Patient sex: M
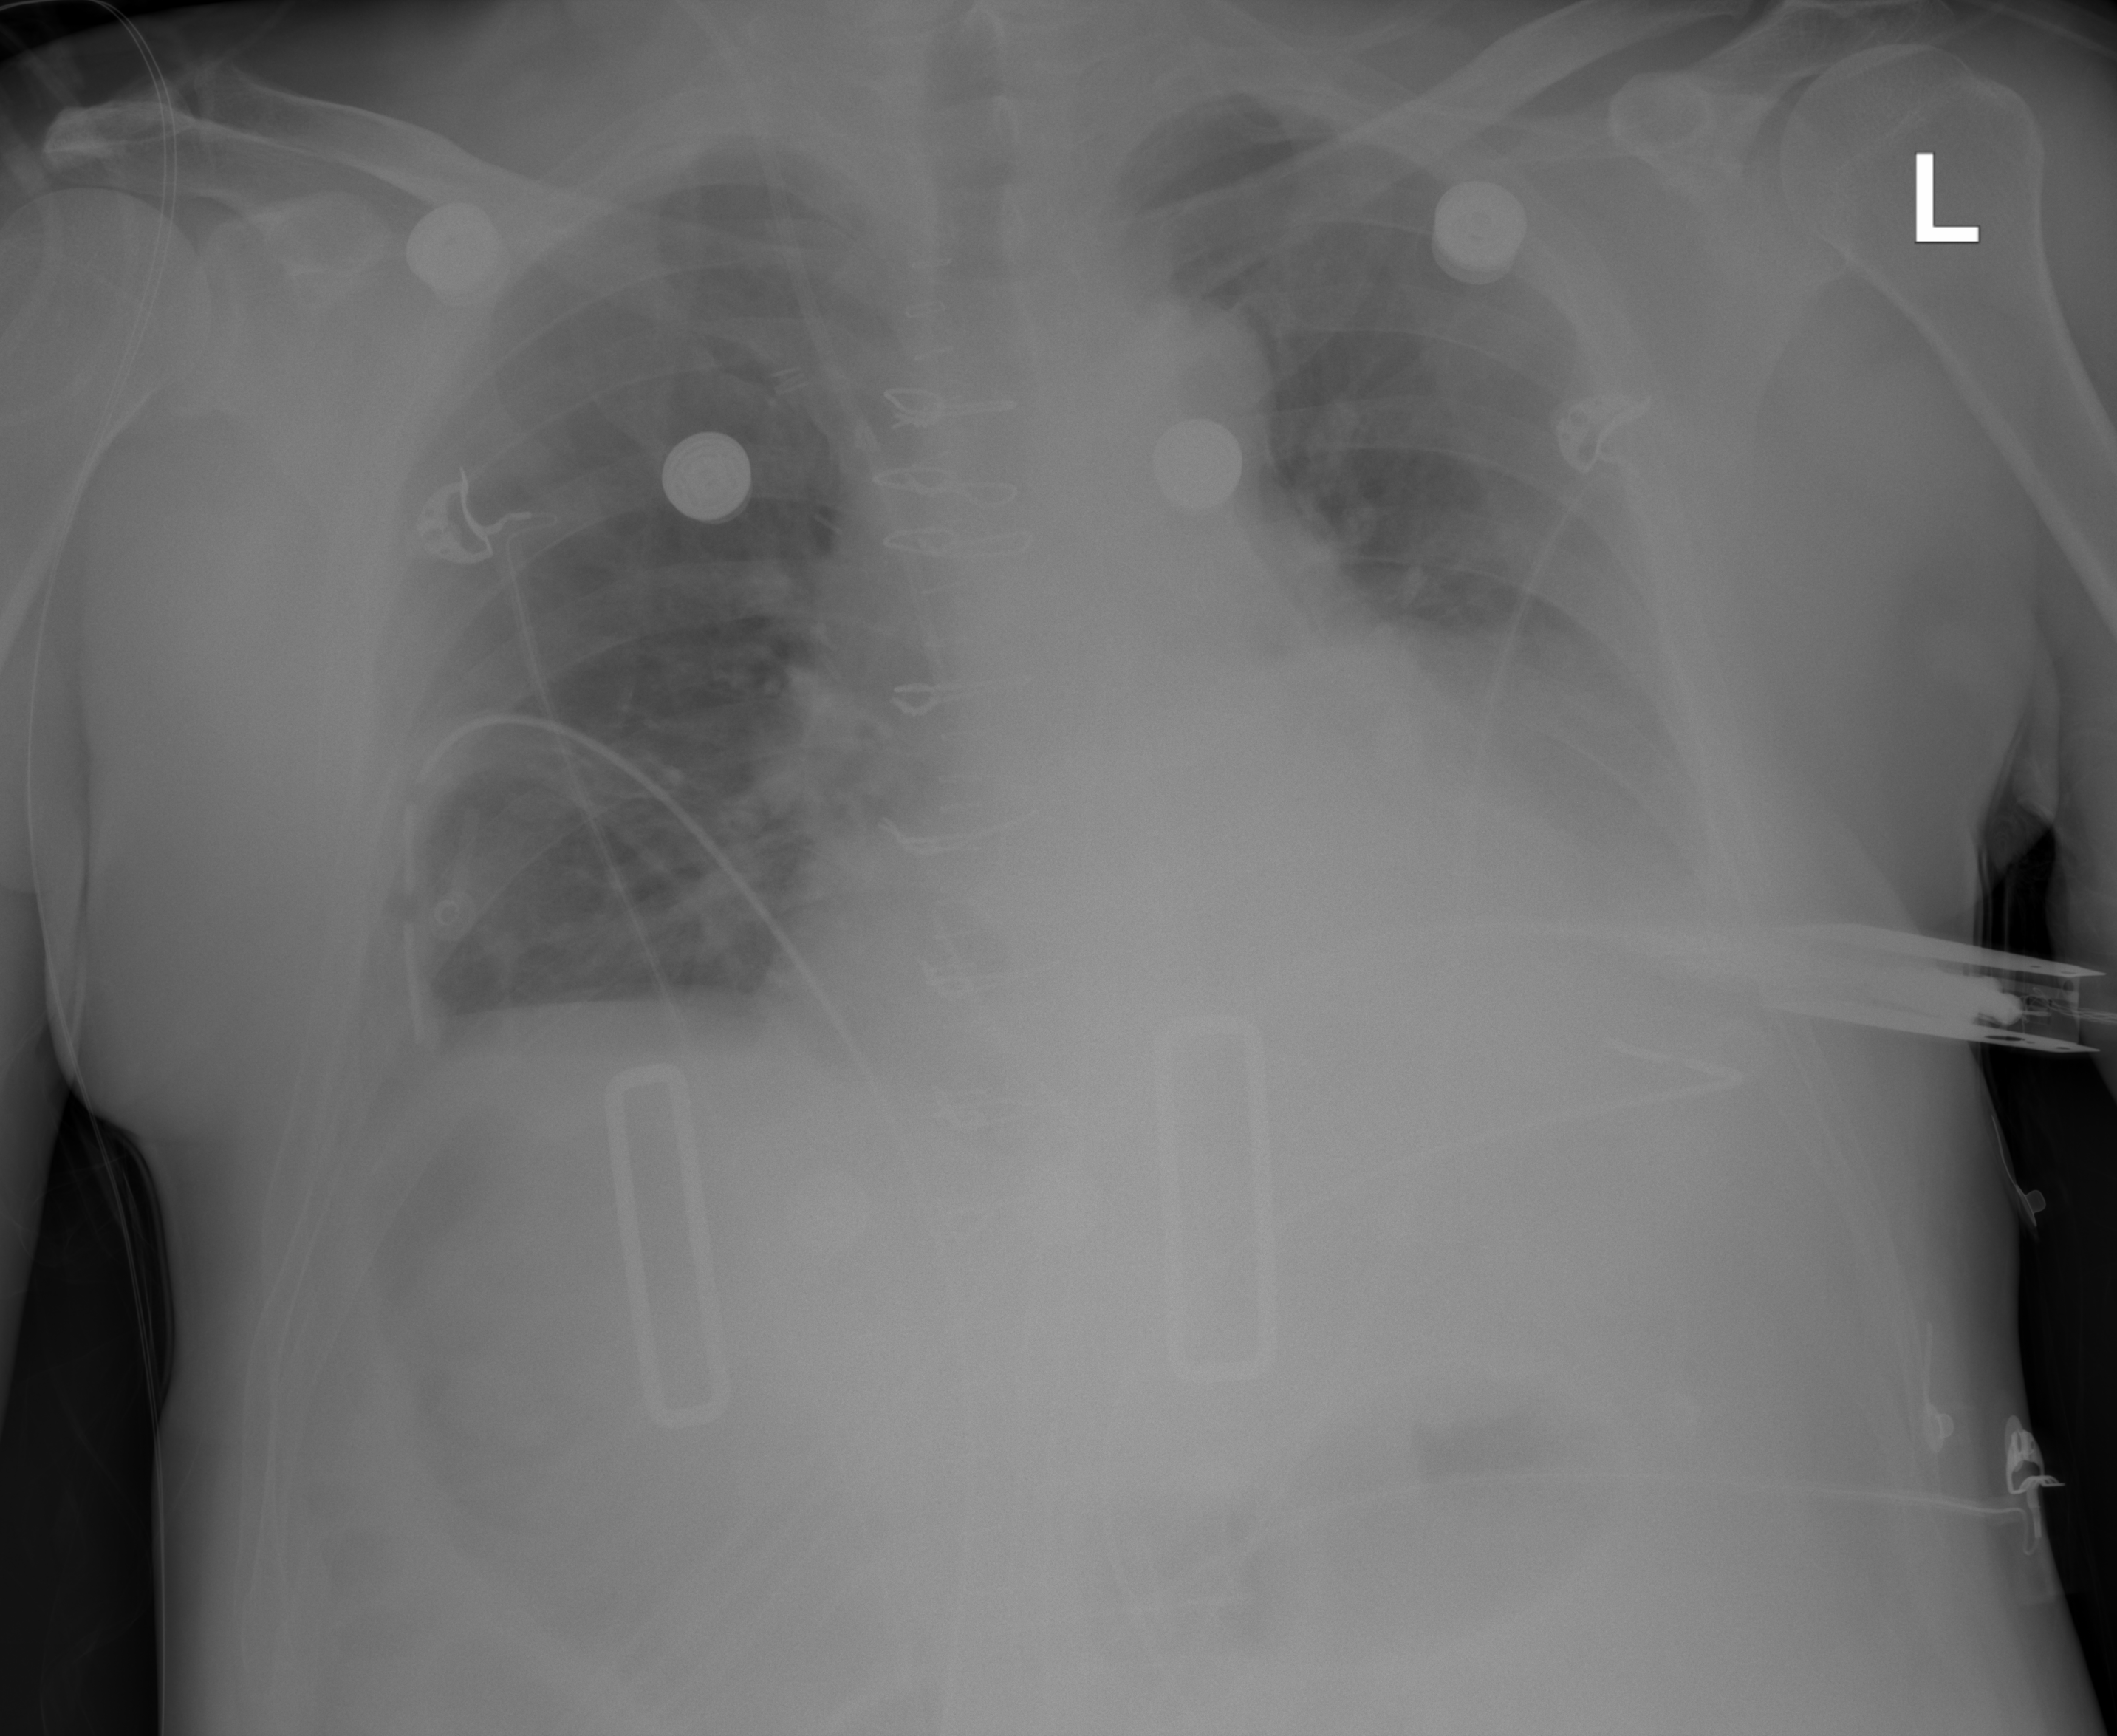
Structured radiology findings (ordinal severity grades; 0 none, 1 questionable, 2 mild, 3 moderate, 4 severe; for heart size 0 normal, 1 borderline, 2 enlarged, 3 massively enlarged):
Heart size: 0
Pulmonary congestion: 0
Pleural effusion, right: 2
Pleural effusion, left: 3
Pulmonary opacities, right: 0
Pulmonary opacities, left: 0
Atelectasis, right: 2
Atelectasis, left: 2